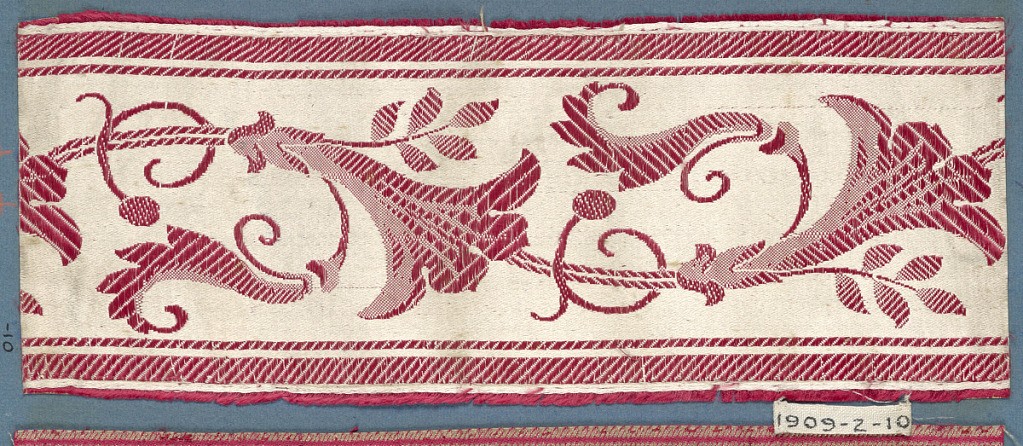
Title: Trimming
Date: early 19th century
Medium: silk
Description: Trimming fragment in a design of serpentine stem with leaves and scrolls. In red on a white ground.